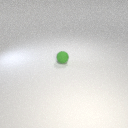
small green rubber sphere